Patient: sex F, age 77
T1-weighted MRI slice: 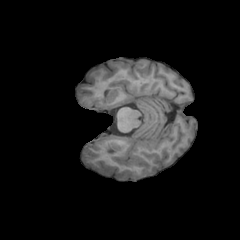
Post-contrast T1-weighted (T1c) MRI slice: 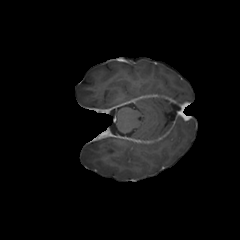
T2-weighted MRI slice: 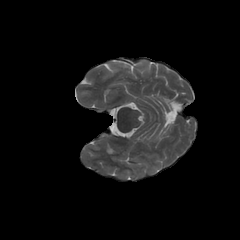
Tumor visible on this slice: no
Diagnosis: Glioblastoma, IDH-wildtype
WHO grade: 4